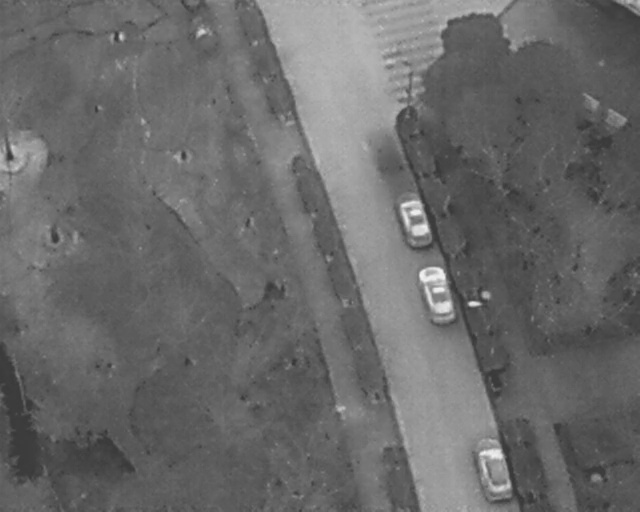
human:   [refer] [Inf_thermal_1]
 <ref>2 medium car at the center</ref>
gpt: <box>[[60, 40, 69, 46, 163], [63, 54, 73, 60, 160]]</box>

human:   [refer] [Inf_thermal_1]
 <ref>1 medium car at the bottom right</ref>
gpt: <box>[[72, 88, 82, 94, 163]]</box>